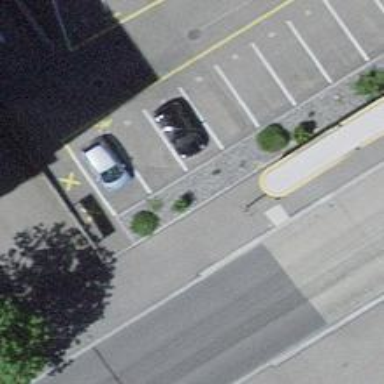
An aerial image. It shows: Platform with shelter for public transport. This platform is specifically for trolleybuses.